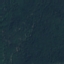
Label: Forest